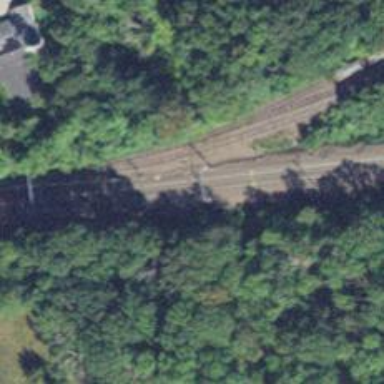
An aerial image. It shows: Railway with electrified contact lines.